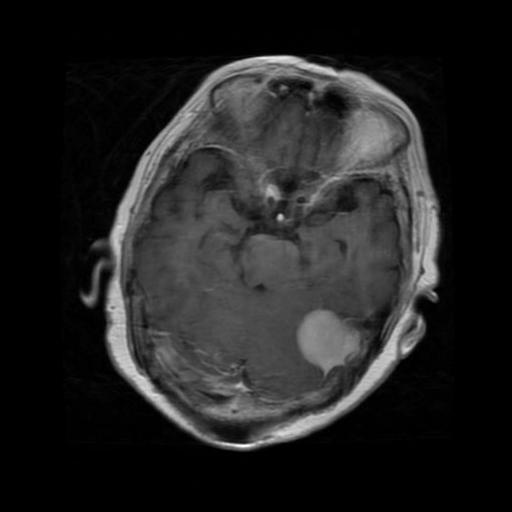
Label: meningioma